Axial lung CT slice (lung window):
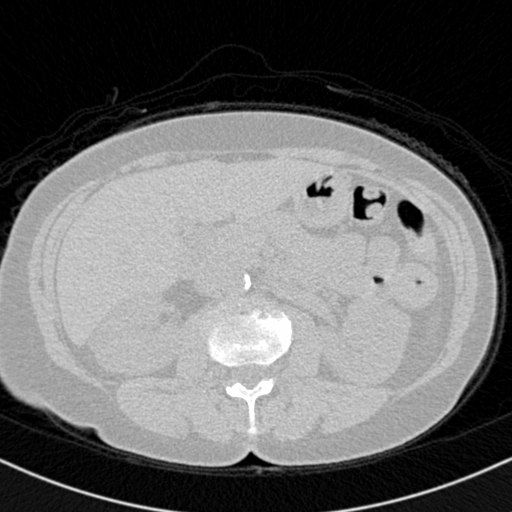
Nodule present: no